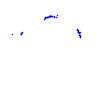
Particle: proton